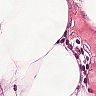
Metastatic tissue present: yes